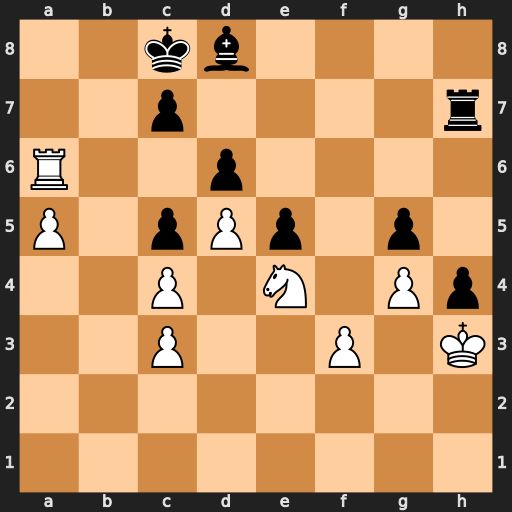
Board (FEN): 2kb4/2p4r/R2p4/P1pPp1p1/2P1N1Pp/2P2P1K/8/8
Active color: w
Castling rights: -
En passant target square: -
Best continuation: Ra8+ Kb7 Rxd8